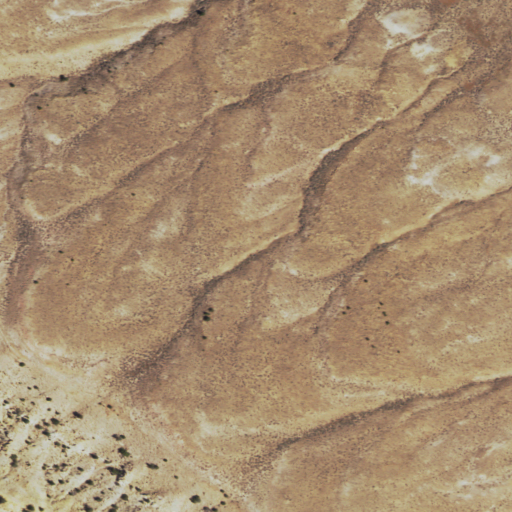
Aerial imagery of ridge(s) in Wyoming named Red Ridge containing shrub and grassland